Aerial crown-view tile of a tropical tree (Barro Colorado Island, Panama), acquired 20241216:
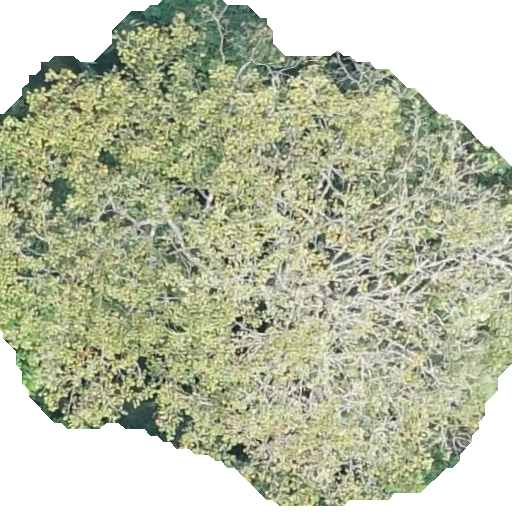
Species: Sterculia apetala
GBIF accepted scientific name: Sterculia apetala
Crown area: 297.984 m²